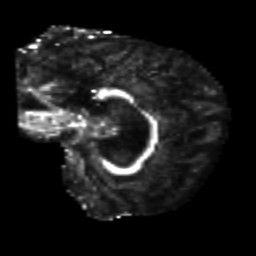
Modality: FA
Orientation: sagittal
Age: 31
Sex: female
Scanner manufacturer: siemens
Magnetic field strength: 3 T
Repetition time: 7.7 s
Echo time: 0.09 s